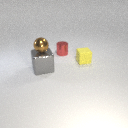
small red metal cylinder behind large gray metal cube